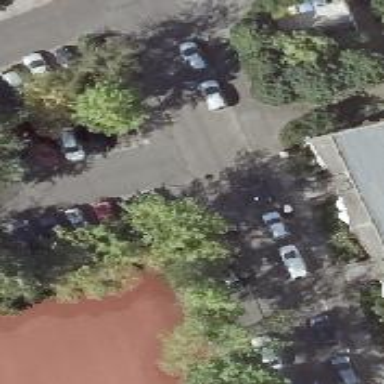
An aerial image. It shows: Residential road with asphalt surface. It has separate sidewalks on both sides.